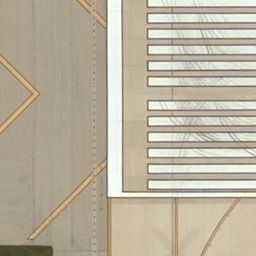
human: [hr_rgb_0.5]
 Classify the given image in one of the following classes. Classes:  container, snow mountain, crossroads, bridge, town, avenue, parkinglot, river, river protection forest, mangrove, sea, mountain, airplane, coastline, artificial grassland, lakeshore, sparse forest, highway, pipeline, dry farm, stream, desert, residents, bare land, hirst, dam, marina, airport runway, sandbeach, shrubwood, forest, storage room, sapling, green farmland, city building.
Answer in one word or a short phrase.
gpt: airport runway